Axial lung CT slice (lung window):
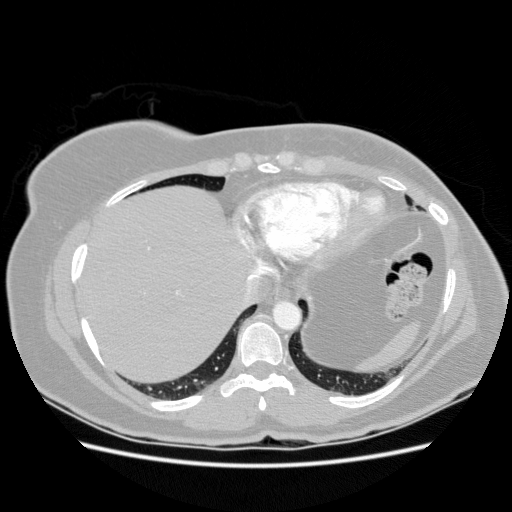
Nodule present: no